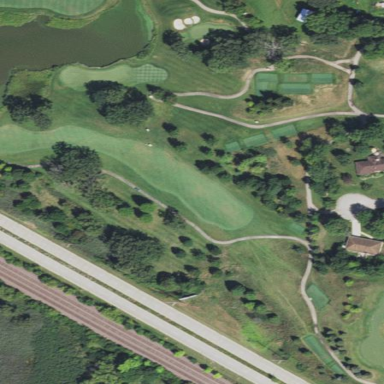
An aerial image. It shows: Grassy area designated as golf fairway.